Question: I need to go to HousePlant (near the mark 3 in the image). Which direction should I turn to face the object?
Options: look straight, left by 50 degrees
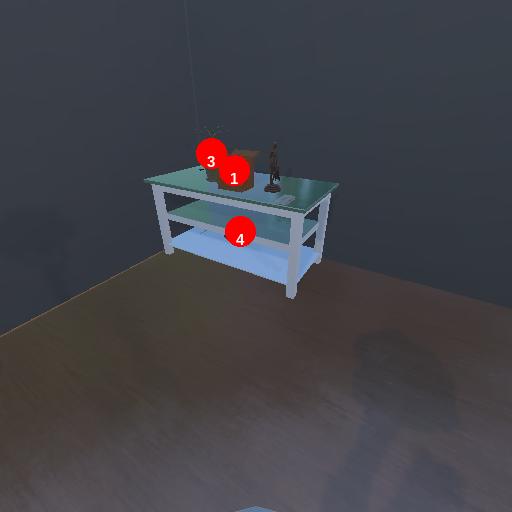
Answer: look straight